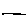
Label: line